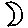
Label: moon